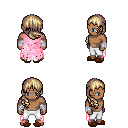
a pixel art fantasy rpg character, male body template, human, dark skin, pink tattered cape, white pants, white blonde right-swept hairstyle, white cloth bandages, brown slippers, four views (front, back, left, right), 2x2 character sprite sheet, small pixel art, hard edges, no anti-aliasing